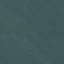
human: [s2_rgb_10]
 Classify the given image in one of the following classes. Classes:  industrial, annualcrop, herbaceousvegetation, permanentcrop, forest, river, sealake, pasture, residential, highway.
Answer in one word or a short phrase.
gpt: SeaLake